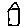
Label: house